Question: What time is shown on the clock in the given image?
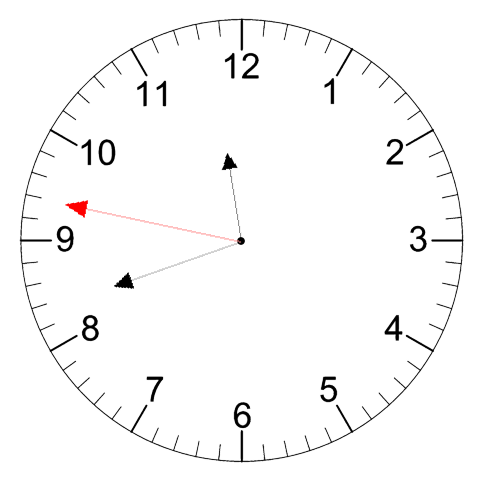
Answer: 11:41:47